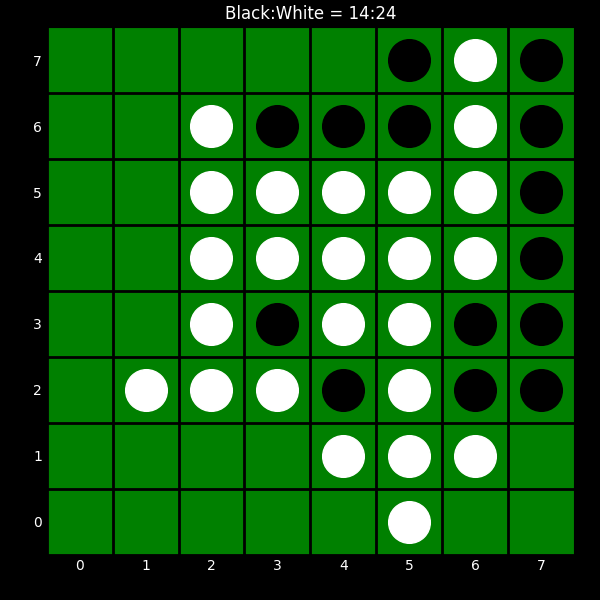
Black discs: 14
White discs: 24